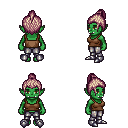
a pixel art fantasy rpg character, female body template, orc, green skin, brown pirate shirt, metal pants, white blonde short topknot hairstyle, metal boots, four views (front, back, left, right), 2x2 character sprite sheet, small pixel art, hard edges, no anti-aliasing